Question: '''
SELECT * from
(
SELECT intUserID as [KidId], intAssessmentID as [assid] ,vchTopic as [Topics] from ManageAssessment WHERE intUserID=174 and IsRorW='yes'
)AS S
pivot
(
COUNT(KidId)
FOR assid IN ([22],[19],[16],[17],[18])
)AS s
'''
Hey its my code to create a Table i want to add other columns but it coming wrongly..!
i want a column after column 4 i.e, difference of 2 value.can anyone help me to solve.. Thank you.....<URL>

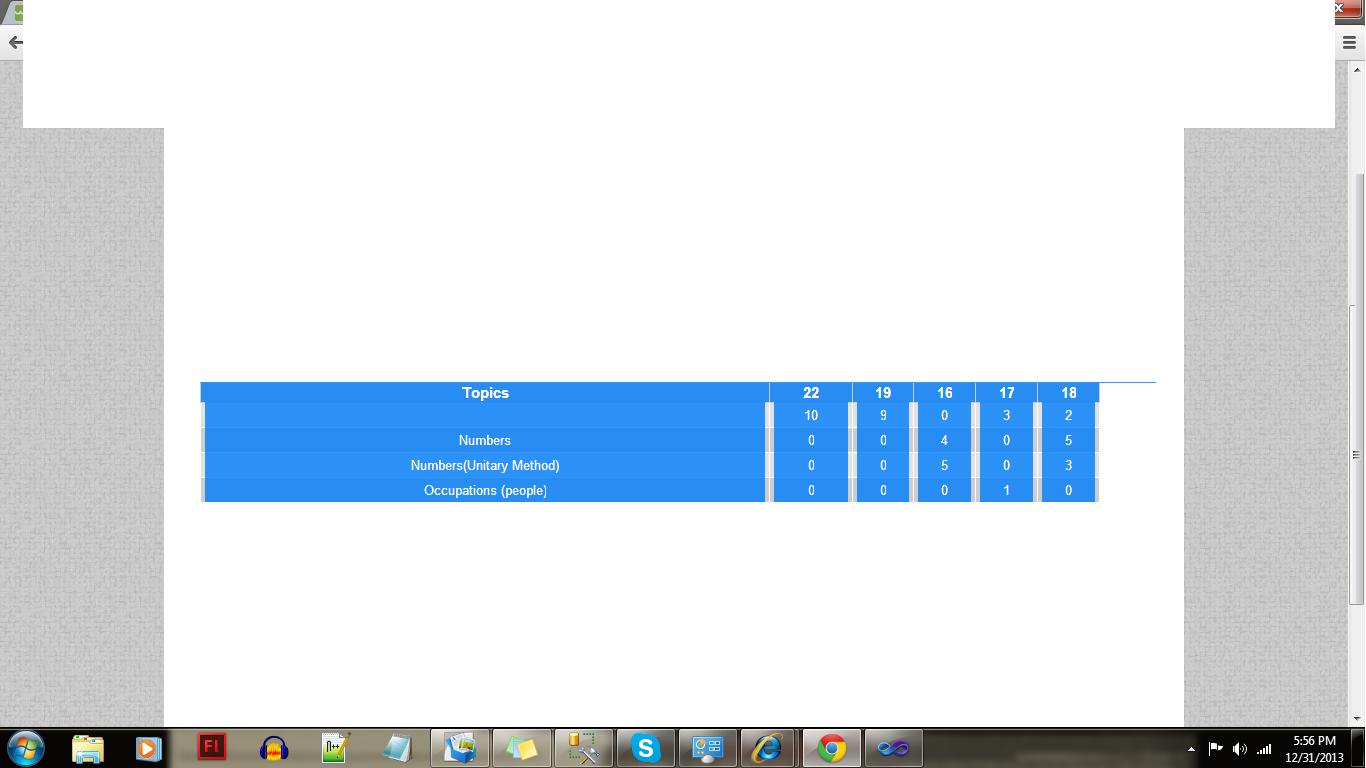
Answer: You can do this:
'''
SELECT
Topics,
[22],
[19],
[16],
[17],
[18],
[22] - [19] AS NewColumn
from
(
SELECT
intUserID as [KidId],
intAssessmentID as [assid] ,
vchTopic as [Topics]
from ManageAssessment
WHERE intUserID=174 and IsRorW='yes'
)AS S
pivot
(
COUNT(KidId)
FOR assid IN ([22], [19], [16], [17], [18])
)AS s;
'''
---
## Update:
If you want to add a new row as a total for all new columns, you can do something like this:
'''
WITH CTE AS
(
SELECT
Topics,
[22],
[19],
[16],
[17],
[18],
[22] - [19] AS NewColumn
from
(
SELECT
intUserID as [KidId],
intAssessmentID as [assid] ,
vchTopic as [Topics]
from ManageAssessment
WHERE intUserID=174 and IsRorW='yes'
)AS S
pivot
(
COUNT(KidId)
FOR assid IN ([22], [19], [16], [17], [18])
)AS s
)
SELECT
Topics,
[22],
[19],
[16],
[17],
[18],
NewColumn
FROM CTE
UNION ALL
SELECT
'Total',
SUM([22]),
SUM([19]),
SUM([16]),
SUM([17]),
SUM([18]),
SUM(NewColumn)
FROM CTE;
'''